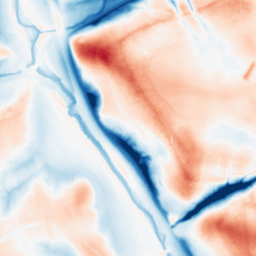
Category: multiscale
Decomposition family: dog_multiscale
Decomposition parameters: sigma_ratio: 2
n_scales: 5
base_sigma: 0.5
Upsampling method: quintic
Upsampling parameters: scale: 4
Upsampling scale: 4